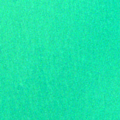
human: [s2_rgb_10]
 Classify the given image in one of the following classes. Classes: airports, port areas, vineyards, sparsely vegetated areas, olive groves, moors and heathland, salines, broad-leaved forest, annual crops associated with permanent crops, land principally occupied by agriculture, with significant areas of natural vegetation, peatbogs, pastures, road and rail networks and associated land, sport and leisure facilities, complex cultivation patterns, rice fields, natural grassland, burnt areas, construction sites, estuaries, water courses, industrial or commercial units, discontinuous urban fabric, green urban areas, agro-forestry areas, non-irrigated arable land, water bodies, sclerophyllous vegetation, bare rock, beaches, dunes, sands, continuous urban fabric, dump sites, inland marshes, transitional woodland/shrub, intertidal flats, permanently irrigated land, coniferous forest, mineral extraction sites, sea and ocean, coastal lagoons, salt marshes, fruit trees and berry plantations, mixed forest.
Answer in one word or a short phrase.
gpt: sea and ocean